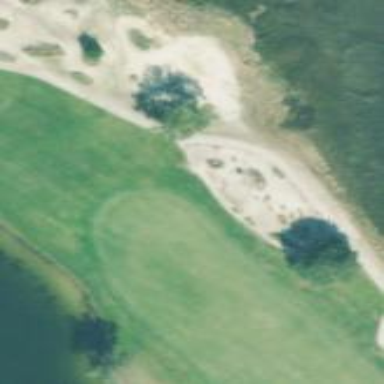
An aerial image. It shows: Golf bunker.